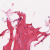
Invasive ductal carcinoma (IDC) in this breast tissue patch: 0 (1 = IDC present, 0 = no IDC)